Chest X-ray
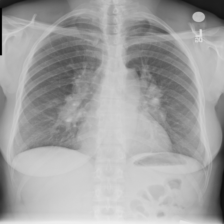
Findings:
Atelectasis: negative
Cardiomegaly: negative
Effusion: negative
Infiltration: negative
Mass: negative
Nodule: negative
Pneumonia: negative
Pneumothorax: negative
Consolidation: negative
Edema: negative
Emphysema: negative
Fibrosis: negative
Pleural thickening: negative
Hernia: negative